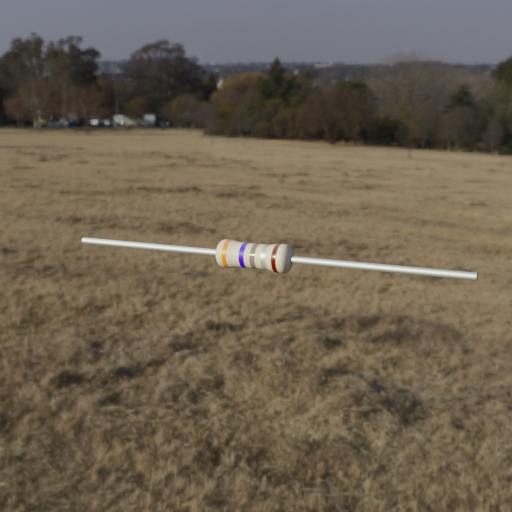
Resistor colour bands (in order): orange, blue, gray, silver, brown